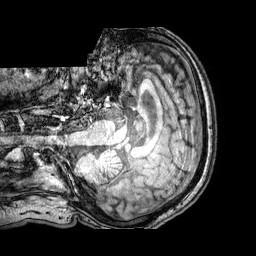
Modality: T1w
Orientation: axial
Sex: male
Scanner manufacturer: philips
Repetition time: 0.008143 s
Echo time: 0.00374 s